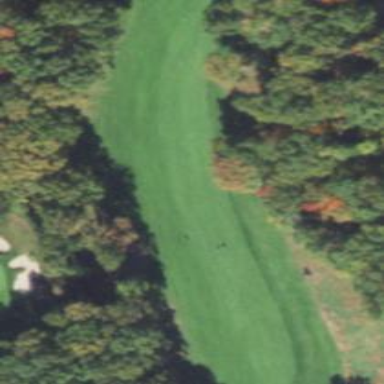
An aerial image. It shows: Golf hole.